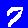
Digit: 7